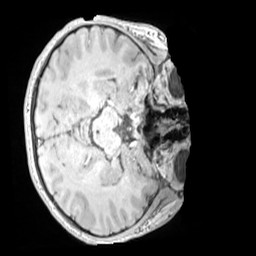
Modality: MP2RAGE
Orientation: axial
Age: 10
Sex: female
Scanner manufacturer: siemens
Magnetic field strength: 3 T
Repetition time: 4 s
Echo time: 0.00303 s